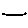
Label: line